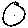
Label: circle